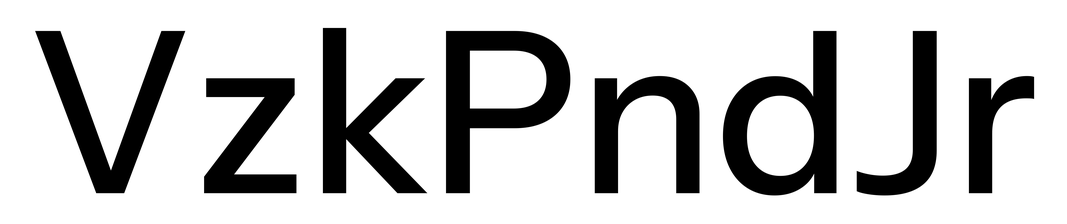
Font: InstrumentSans_Medium